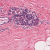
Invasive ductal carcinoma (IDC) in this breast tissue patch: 0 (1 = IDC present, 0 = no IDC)